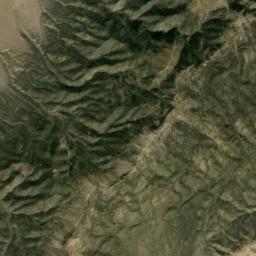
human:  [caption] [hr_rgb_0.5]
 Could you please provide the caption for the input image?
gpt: There are many trees on the mountain .

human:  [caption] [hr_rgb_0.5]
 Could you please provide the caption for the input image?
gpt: Thirty percent of the area on this mountain is covered by vegetation .

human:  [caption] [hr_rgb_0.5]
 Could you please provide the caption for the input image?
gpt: The mountain is full of green plants with lines of bare land .

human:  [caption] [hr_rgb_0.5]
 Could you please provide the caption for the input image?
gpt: The folded mountain consists of a number of ridges and valleys and its rocks are brown .

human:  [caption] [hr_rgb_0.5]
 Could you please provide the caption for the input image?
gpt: There are some ravines on the green mountain .